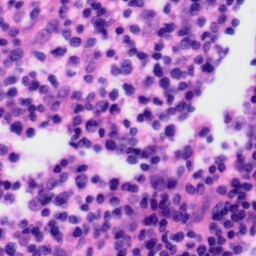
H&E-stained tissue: Tonsil